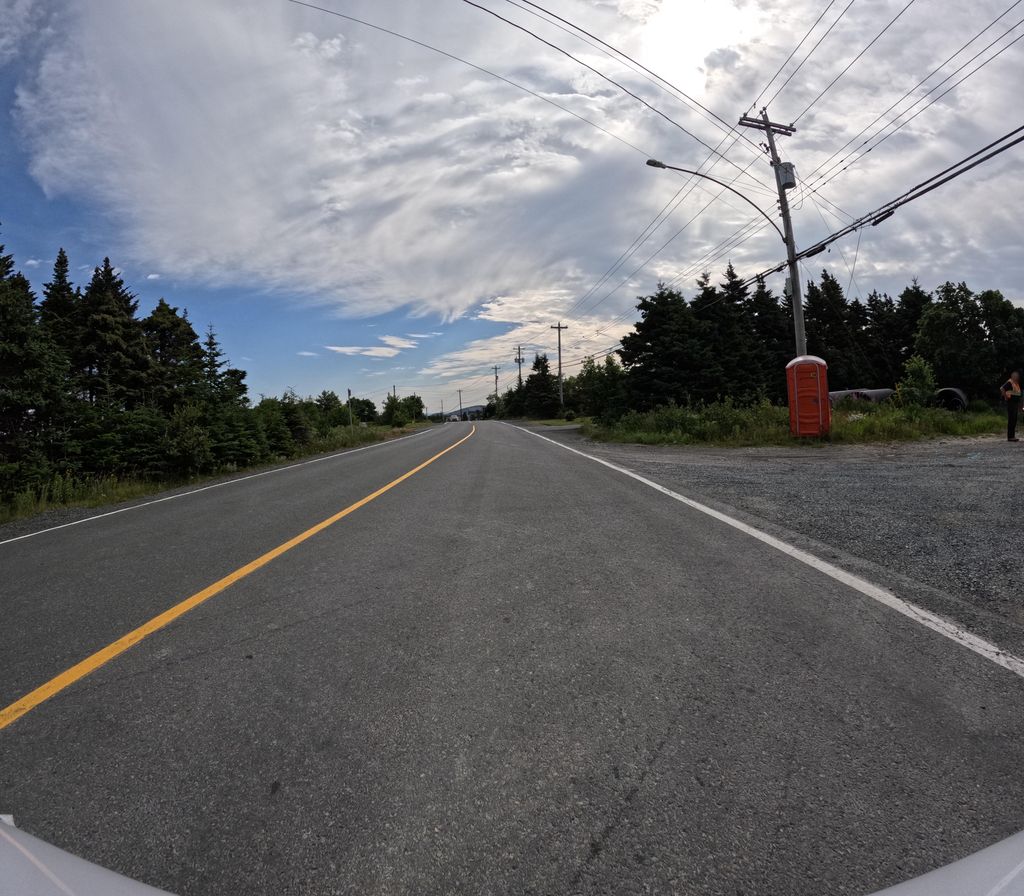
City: st_johns